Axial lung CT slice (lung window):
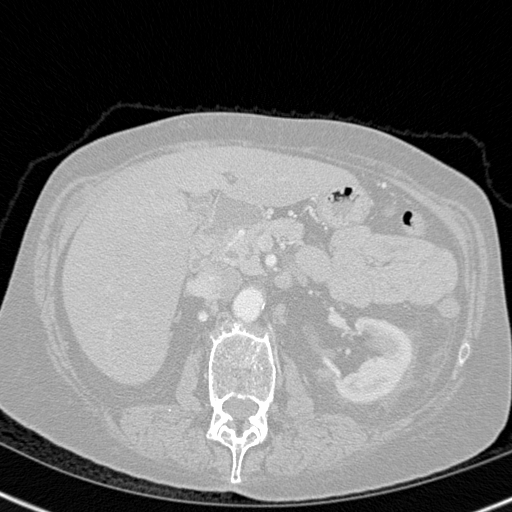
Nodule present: no